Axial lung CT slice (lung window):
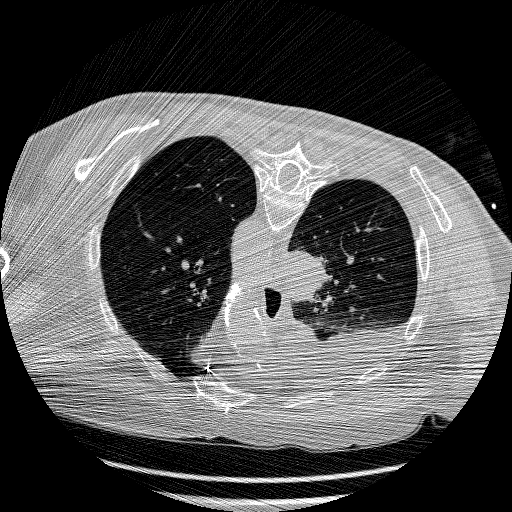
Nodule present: no